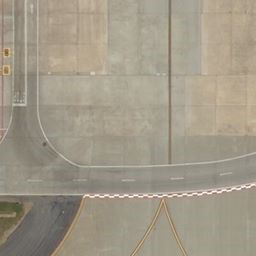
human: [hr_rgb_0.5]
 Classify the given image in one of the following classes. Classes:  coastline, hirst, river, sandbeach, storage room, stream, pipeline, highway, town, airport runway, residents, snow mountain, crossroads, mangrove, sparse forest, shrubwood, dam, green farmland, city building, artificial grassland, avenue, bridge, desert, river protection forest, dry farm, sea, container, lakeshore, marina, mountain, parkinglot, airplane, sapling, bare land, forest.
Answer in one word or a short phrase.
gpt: airport runway